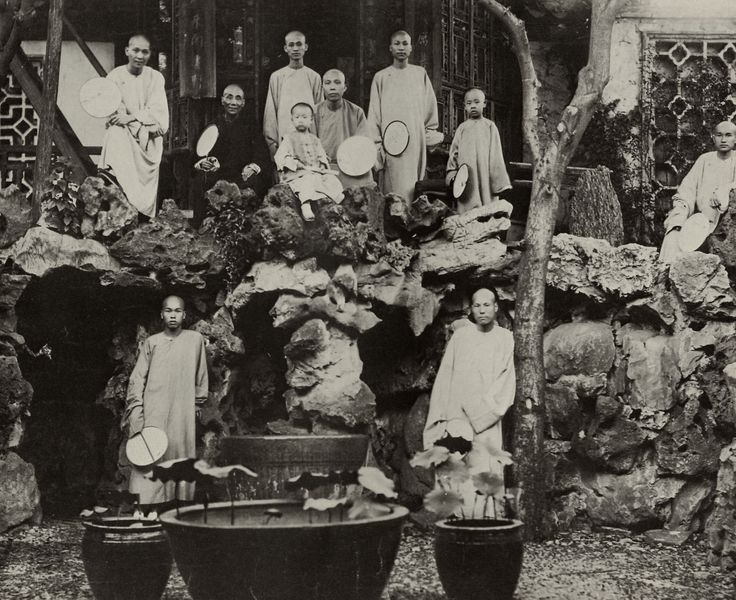
Titel: Mönche in einsamer Grotte, Peking
Künstler: Chinesischer Photograph
Schlagwörter: baum, blätter, felsen, gruppe, wasser, weiß, menschen, blumen, fenster, kleider, männer, schwarz, tür, gebäude, haus, fächer, wand, stein, steine, porträt, baumstamm, stamm, gewand, familie, gewänder, kind, pflanzen, brunnen, kinder, garten, krug, schalen, kübel, topf, fassade, fels, mauer, steinmauer, glatze, vasen, foto, fotografie, photographie, blumentöpfe, töpfe, kloster, wasserpflanzen, glatzen, asien, schwarz-weiß, asiatisch, gruppenbild, photo, chinesisch, china, gruft, rasiert, krüge, mönche, umhänge, kutten, schüsseln, weben, brunne, photografie, vierpass, lotus, trommeln, tröge, pflanzenkübel, ostasiatisch, chinesen, asiaten, tibet, thailand, buddismus, teichpflanzen, aseien, shaolin, 19. jahrhundert, kpbel, lotusblume